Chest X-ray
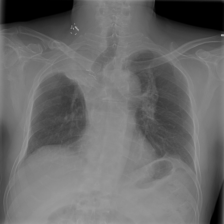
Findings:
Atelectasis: negative
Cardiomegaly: negative
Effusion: negative
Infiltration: negative
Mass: negative
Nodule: negative
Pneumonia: negative
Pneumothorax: negative
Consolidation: negative
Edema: negative
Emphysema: negative
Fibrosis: negative
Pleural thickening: negative
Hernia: negative